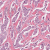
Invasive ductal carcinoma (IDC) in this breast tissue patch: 1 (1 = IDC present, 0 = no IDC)